Question: I have a program which parses an XML file of ~50MB and extracts the data to an internal object structure with no links to the original XML file. When I try to roughly estimate how much memory I need, I reckon 40MB.
But my program needs something like 350MB, and I try to find out what happens. I use 'boost::shared_ptr', so I'm not dealing with raw pointers and hopefully I didn't produce memory leaks.
I try to write what I did, and I hope someone might point out problems in my process, wrong assumptions and so on.
First, how did I measure? I used 'htop' to find out that my memory is full and processes using my piece of code are using the most of it. To sum up memory of different threads and to get a more pretty output, I used <URL> which confirmed my observation.
I roughly estimated the theoretical consumption to get an idea which factor lies between the consumption and what it should be at least. It's 10. So I used 'valgrind --tool=massif' to analyze memory consumption. It shows, that at the peak of 350MB 250MB are used by something called 'xml_allocator' which stems from the 'pugixml' library. I went to the section of my code where I instantiate the 'pugi::xml_document' and put an 'std::cout' into the destructor of the object to confirm that it is released which happens pretty early in my program (at the end I sleep for 20s to have enough time to measure memory consumption, which stays 350MB even after the console output from the destructor appears).
Now I have no idea how to interpret that and hope that someone can help me where I make wrong assumptions or some such.

The outermost code snippet using 'pugixml' is similar to:
'''
void parse( std::string filename, my_data_structure& struc )
{
pugi::xml_document doc;
pugi::xml_parse_result result = doc.load_file(filename.c_str());
for (pugi::xml_node node = doc.child("foo").child("bar"); node; node = node.next_sibling("bar"))
{
struc.hams.push_back( node.attribute("ham").value() );
}
}
'''
And since in my code I don't store 'pugixml' elements somewhere (only actual values pulled out of it), I would 'doc' expect to release all resources when the function 'parse' is left, but looking on the graph, I cannot tell where (on the time axis) this happens.
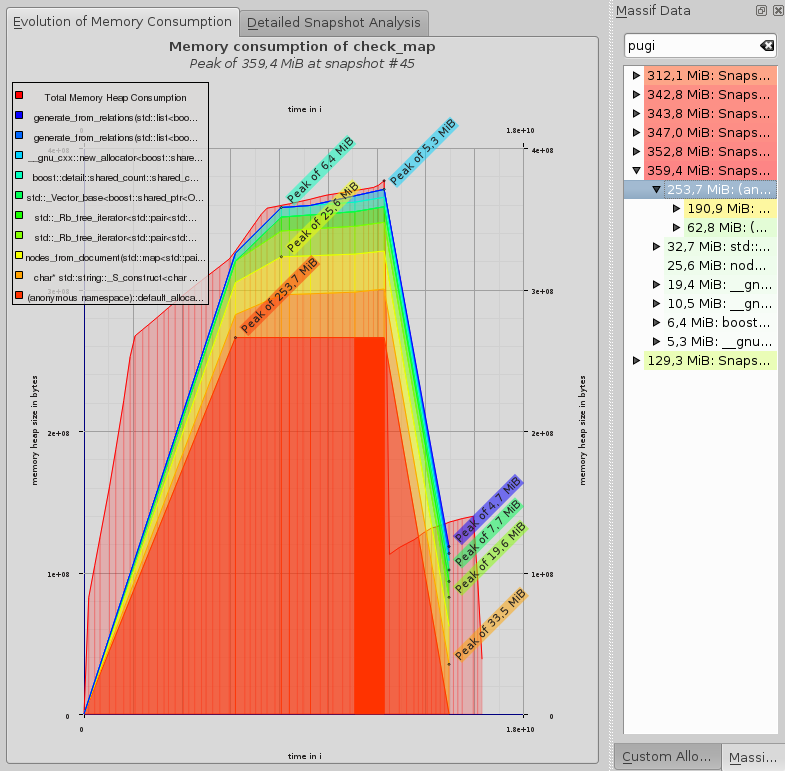
Answer: Your assumptions are incorrect.
Here's how to estimate pugixml memory consumption:
1. When you load the document, the entire text of the document gets loaded to memory. So that's 50 Mb for your file. This comes as 1 allocation from xml_document::load_file -> load_file_impl
2. In addition to that, there's the DOM structure that contains links to other nodes, etc. The size of the node is 32 bytes, the size of the attribute is 20 bytes; that's for 32-bit processes, multiply by 2 for 64-bit processes. This comes as many allocations (each allocation is roughly 32kb) from xml_allocator.
Depending on the density of nodes/attributes in your document, memory consumption can range from, say, 110% of the document size (i.e. 50 Mb -> 55 Mb) to, say, 600% (i.e. 50 Mb -> 300 Mb).
When you destroy pugixml document (xml_document dtor gets called), the data is freed - however, depending on the way OS heap behaves, you may not see it returned to the system immediately - it may stay in process heap. To verify that you can try doing the parsing again and checking that peak memory is the same after the second parse.